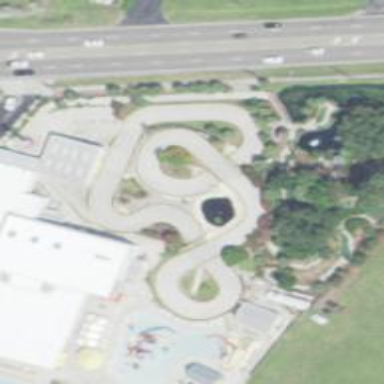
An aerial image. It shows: Karting raceway bridge.